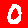
Digit: 0